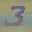
Label: 3